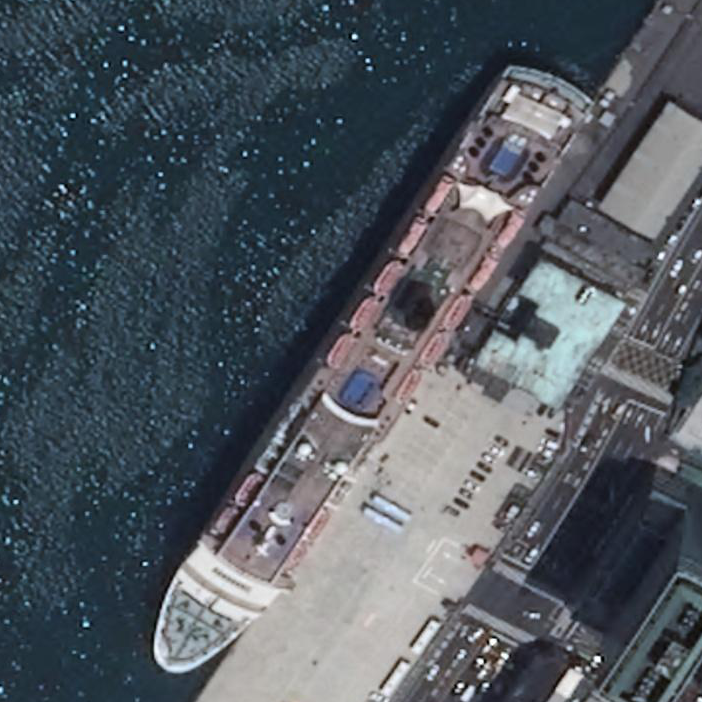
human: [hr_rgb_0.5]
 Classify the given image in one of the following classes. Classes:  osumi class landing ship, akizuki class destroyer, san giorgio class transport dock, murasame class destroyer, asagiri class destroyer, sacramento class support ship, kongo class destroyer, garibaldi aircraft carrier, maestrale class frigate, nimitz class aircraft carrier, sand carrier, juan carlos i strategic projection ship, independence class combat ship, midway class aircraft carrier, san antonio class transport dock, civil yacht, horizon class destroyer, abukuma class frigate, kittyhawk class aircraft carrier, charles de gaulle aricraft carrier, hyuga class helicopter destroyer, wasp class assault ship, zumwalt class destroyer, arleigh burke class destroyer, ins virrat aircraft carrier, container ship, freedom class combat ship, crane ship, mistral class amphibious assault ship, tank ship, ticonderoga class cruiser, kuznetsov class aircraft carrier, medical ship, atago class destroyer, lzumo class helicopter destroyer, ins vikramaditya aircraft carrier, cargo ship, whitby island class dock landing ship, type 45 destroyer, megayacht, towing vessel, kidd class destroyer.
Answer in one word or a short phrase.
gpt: Megayacht